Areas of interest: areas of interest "Industrial"
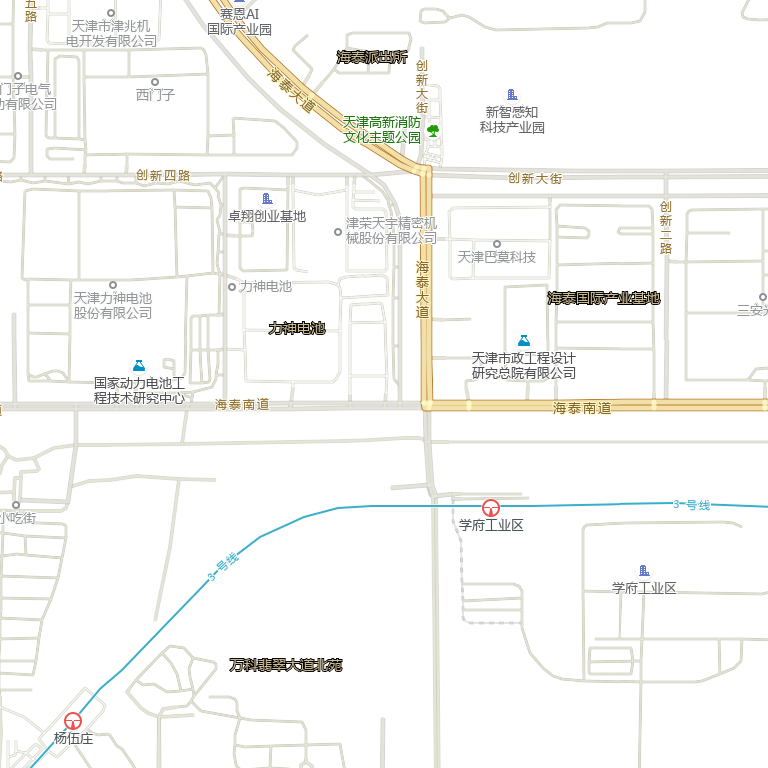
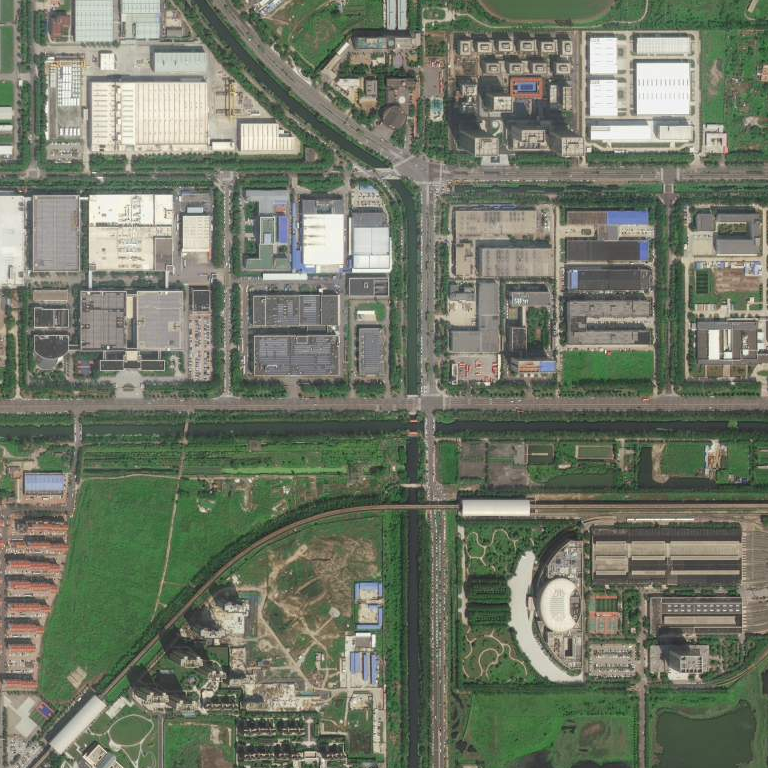